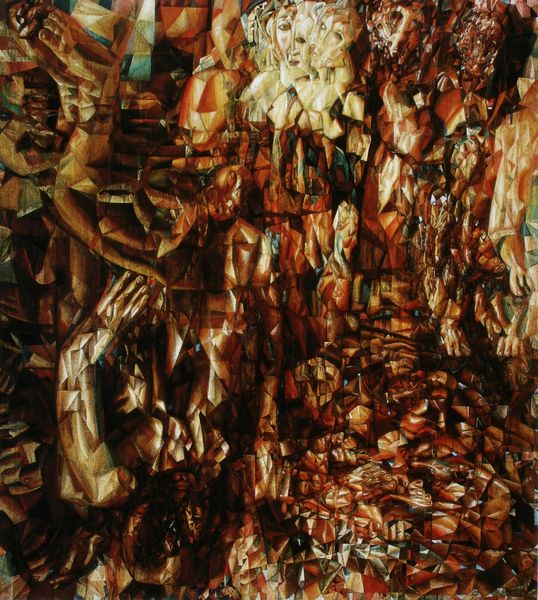
Titel: Der deutsche Krieg
Künstler: Pavel Filonov
Standort: St. Petersburg
Institution: Russisches Museum
Schlagwörter: blau, dunkel, gemälde, hand, kopf, körper, weiß, frauen, grün, kubismus, kubistisch, menschen, ocker, braun, bunt, frau, hell, köpfe, licht, männer, schwarz, rot, beige, malerei, gesichter, arm, augen, gesicht, hände, chaos, moderne, abstrakt, modern, formen, figuren, glänzend, collage, fleisch, roh, blut, form, durcheinander, duchamp, facetten, feininger, gebrochen, abstakt, prismen, braque, puzzle, frauenkopf, abstrktion, btaun, marcel ducahmp, marcel duchamp